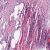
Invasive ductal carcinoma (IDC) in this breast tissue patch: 1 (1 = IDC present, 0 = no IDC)